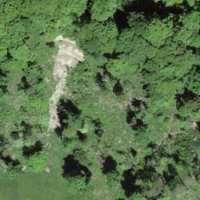
EUNIS habitat code: 41
Species observed at this site:
Briza media
Cirsium palustre